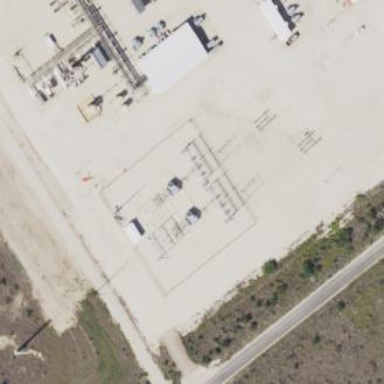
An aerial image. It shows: Industrial power substation surrounded by fence.